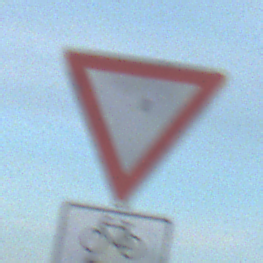
Verkehrszeichen: VorfahrtGewaehren
Zusatzzeichen unten: RichtungsangabeDurchPfeile9
Umgebung: Outdoor, Beach
Tageszeit: SunriseSunset
Wetter: PartlyCloudy
Licht: Natural
Jahreszeit: NotSpecified
Kontrast: LowContrast